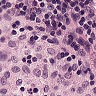
Metastatic tissue present: no